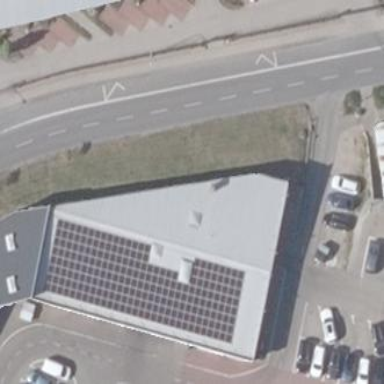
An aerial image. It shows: Building used as car repair shop.